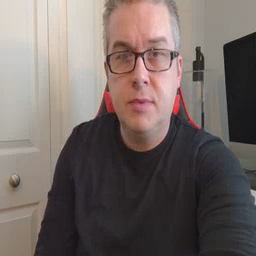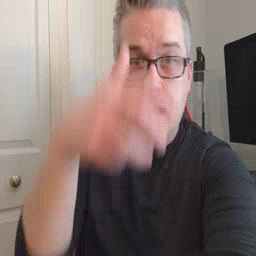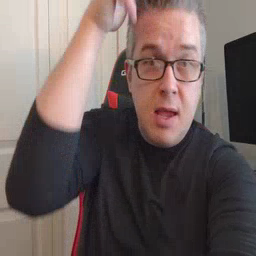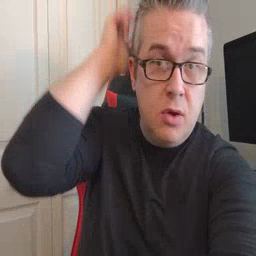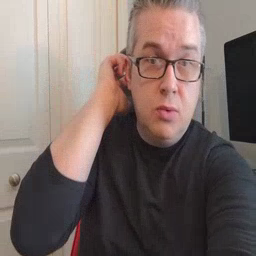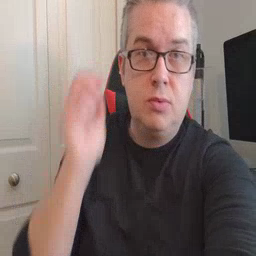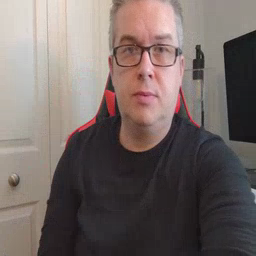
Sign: lion